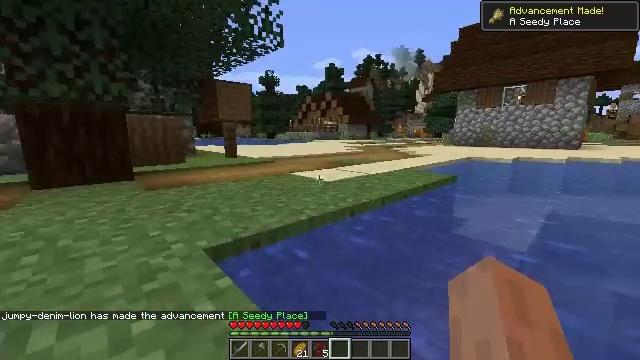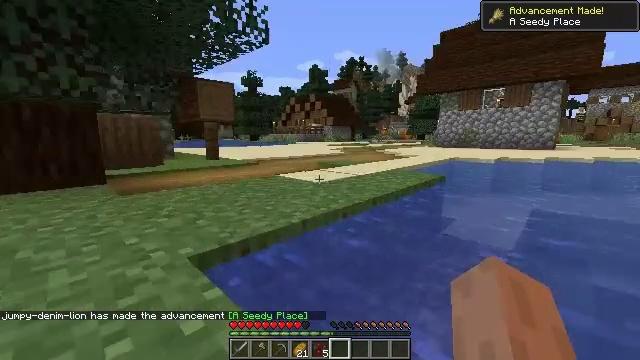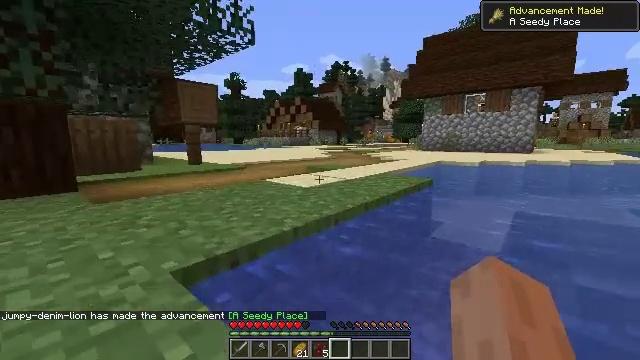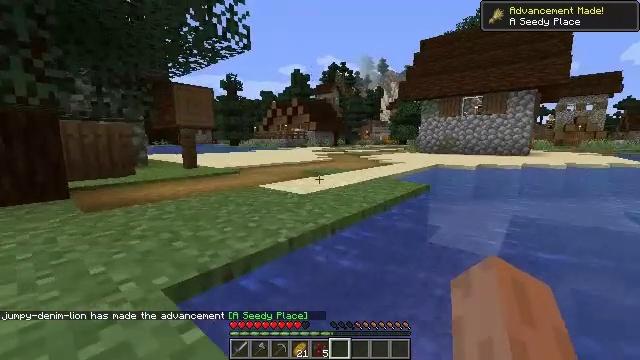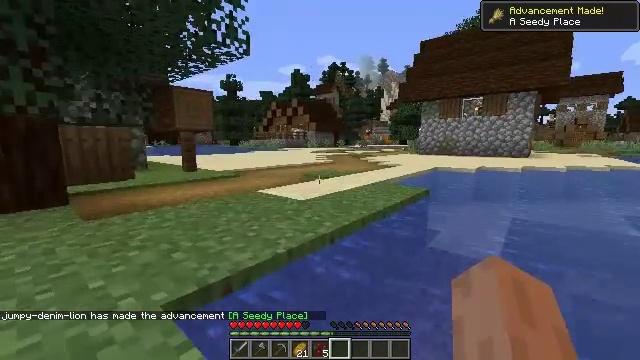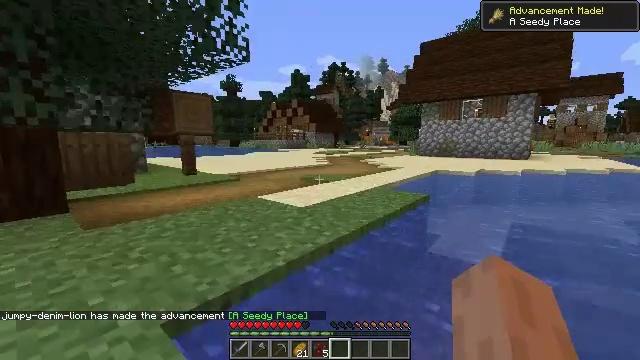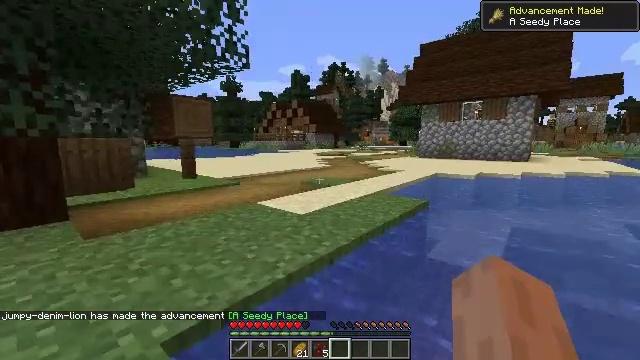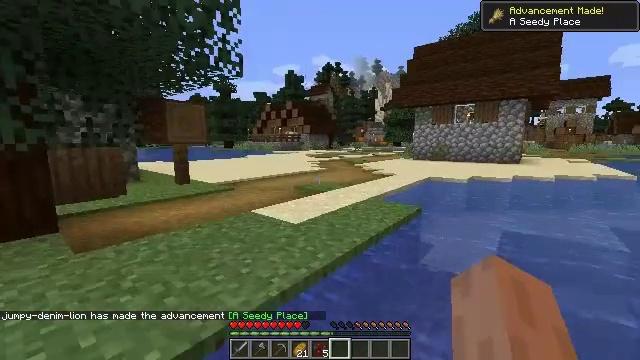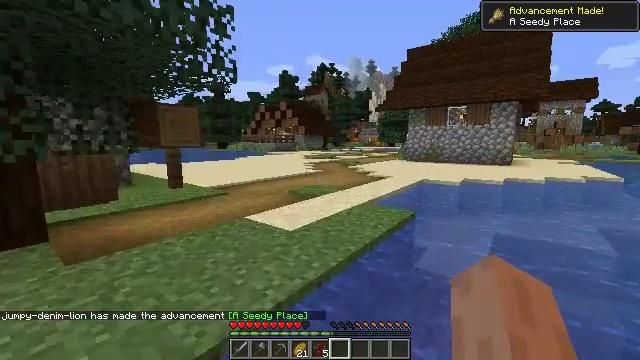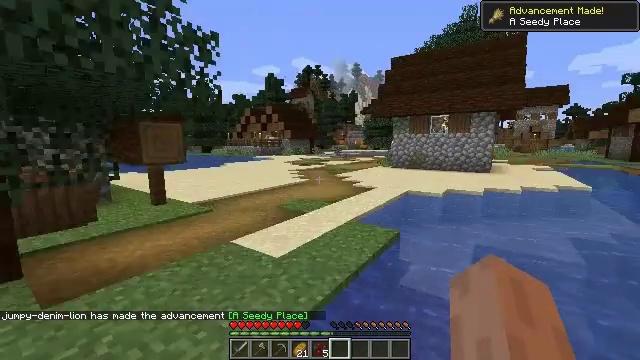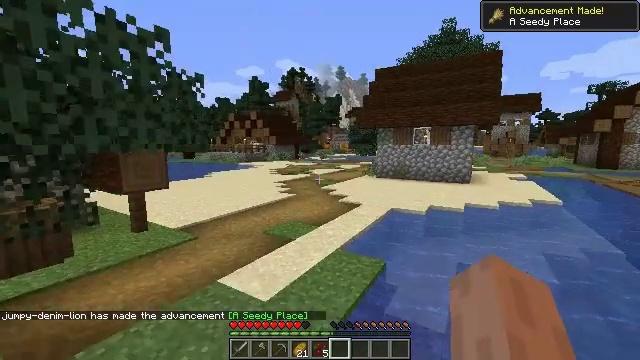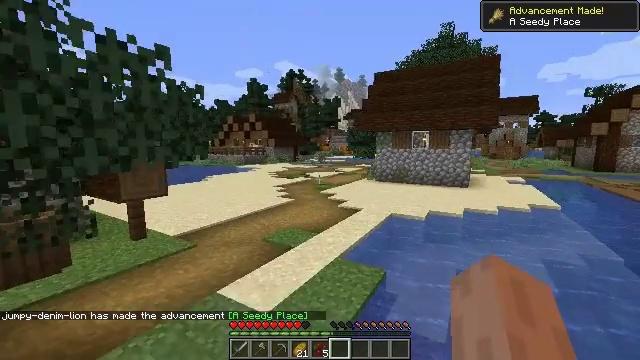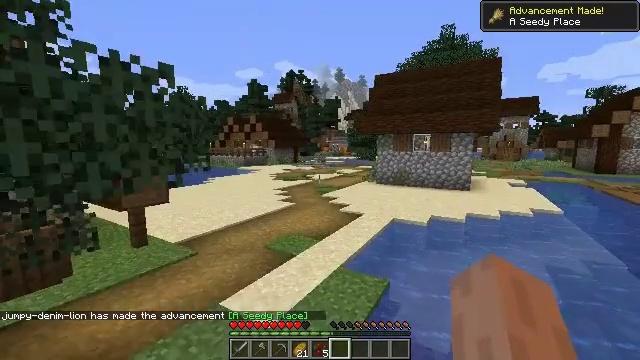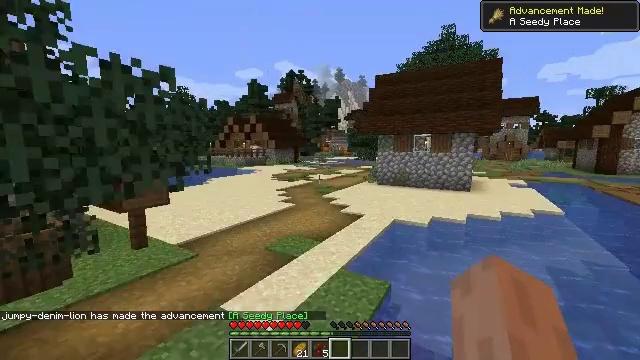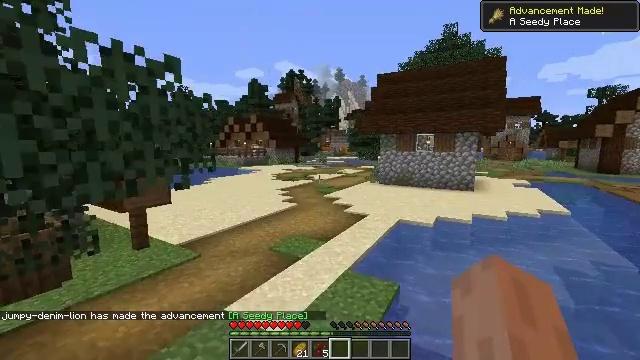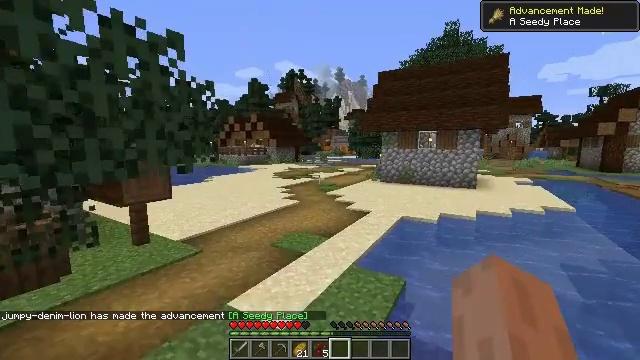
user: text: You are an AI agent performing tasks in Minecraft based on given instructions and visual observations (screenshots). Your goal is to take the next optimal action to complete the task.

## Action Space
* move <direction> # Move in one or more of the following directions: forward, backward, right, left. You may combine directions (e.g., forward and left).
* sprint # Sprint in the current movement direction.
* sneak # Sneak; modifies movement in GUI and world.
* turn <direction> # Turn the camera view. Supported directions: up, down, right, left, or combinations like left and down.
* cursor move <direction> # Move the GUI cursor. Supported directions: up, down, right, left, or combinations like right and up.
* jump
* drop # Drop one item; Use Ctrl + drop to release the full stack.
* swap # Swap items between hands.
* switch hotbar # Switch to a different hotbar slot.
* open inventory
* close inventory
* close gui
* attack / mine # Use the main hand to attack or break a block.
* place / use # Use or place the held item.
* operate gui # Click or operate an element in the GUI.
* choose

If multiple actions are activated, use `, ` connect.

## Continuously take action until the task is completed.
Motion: motion action
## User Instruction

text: Disassemble the purple bed for relocation.
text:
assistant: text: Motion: move forward and move left, turn right
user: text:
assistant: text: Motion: move forward and move left, turn right, jump
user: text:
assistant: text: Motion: move forward and move left, jump
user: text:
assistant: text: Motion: move forward and move left, jump
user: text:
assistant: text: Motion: move forward and move left, jump
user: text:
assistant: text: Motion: move forward and move left, jump
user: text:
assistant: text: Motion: move forward and move left, turn right, jump
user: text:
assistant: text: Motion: move forward and move left, turn right, jump
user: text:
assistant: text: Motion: move forward and move left, turn right, jump
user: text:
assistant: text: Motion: move forward and move left, turn right, jump
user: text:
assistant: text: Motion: move forward and move left, jump
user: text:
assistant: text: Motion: move forward and move left, jump
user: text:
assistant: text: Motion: move forward and move left, jump
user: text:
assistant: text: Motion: move forward and move left
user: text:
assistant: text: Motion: move forward and move left
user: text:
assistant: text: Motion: move forward
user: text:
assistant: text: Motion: move forward
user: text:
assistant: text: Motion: move forward, sprint
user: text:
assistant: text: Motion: move forward, sprint, turn right
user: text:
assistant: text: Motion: move forward, sprint, turn right
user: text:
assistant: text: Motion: move forward, sprint, turn right
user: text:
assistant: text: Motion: move forward, sprint
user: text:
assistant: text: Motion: move forward
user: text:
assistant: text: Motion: move forward, jump
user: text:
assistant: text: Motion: move forward, jump
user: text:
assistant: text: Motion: move forward, jump
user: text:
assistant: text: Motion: move forward, jump
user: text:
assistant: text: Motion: move forward, jump
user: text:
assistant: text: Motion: move forward, jump
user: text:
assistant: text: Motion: move forward, jump